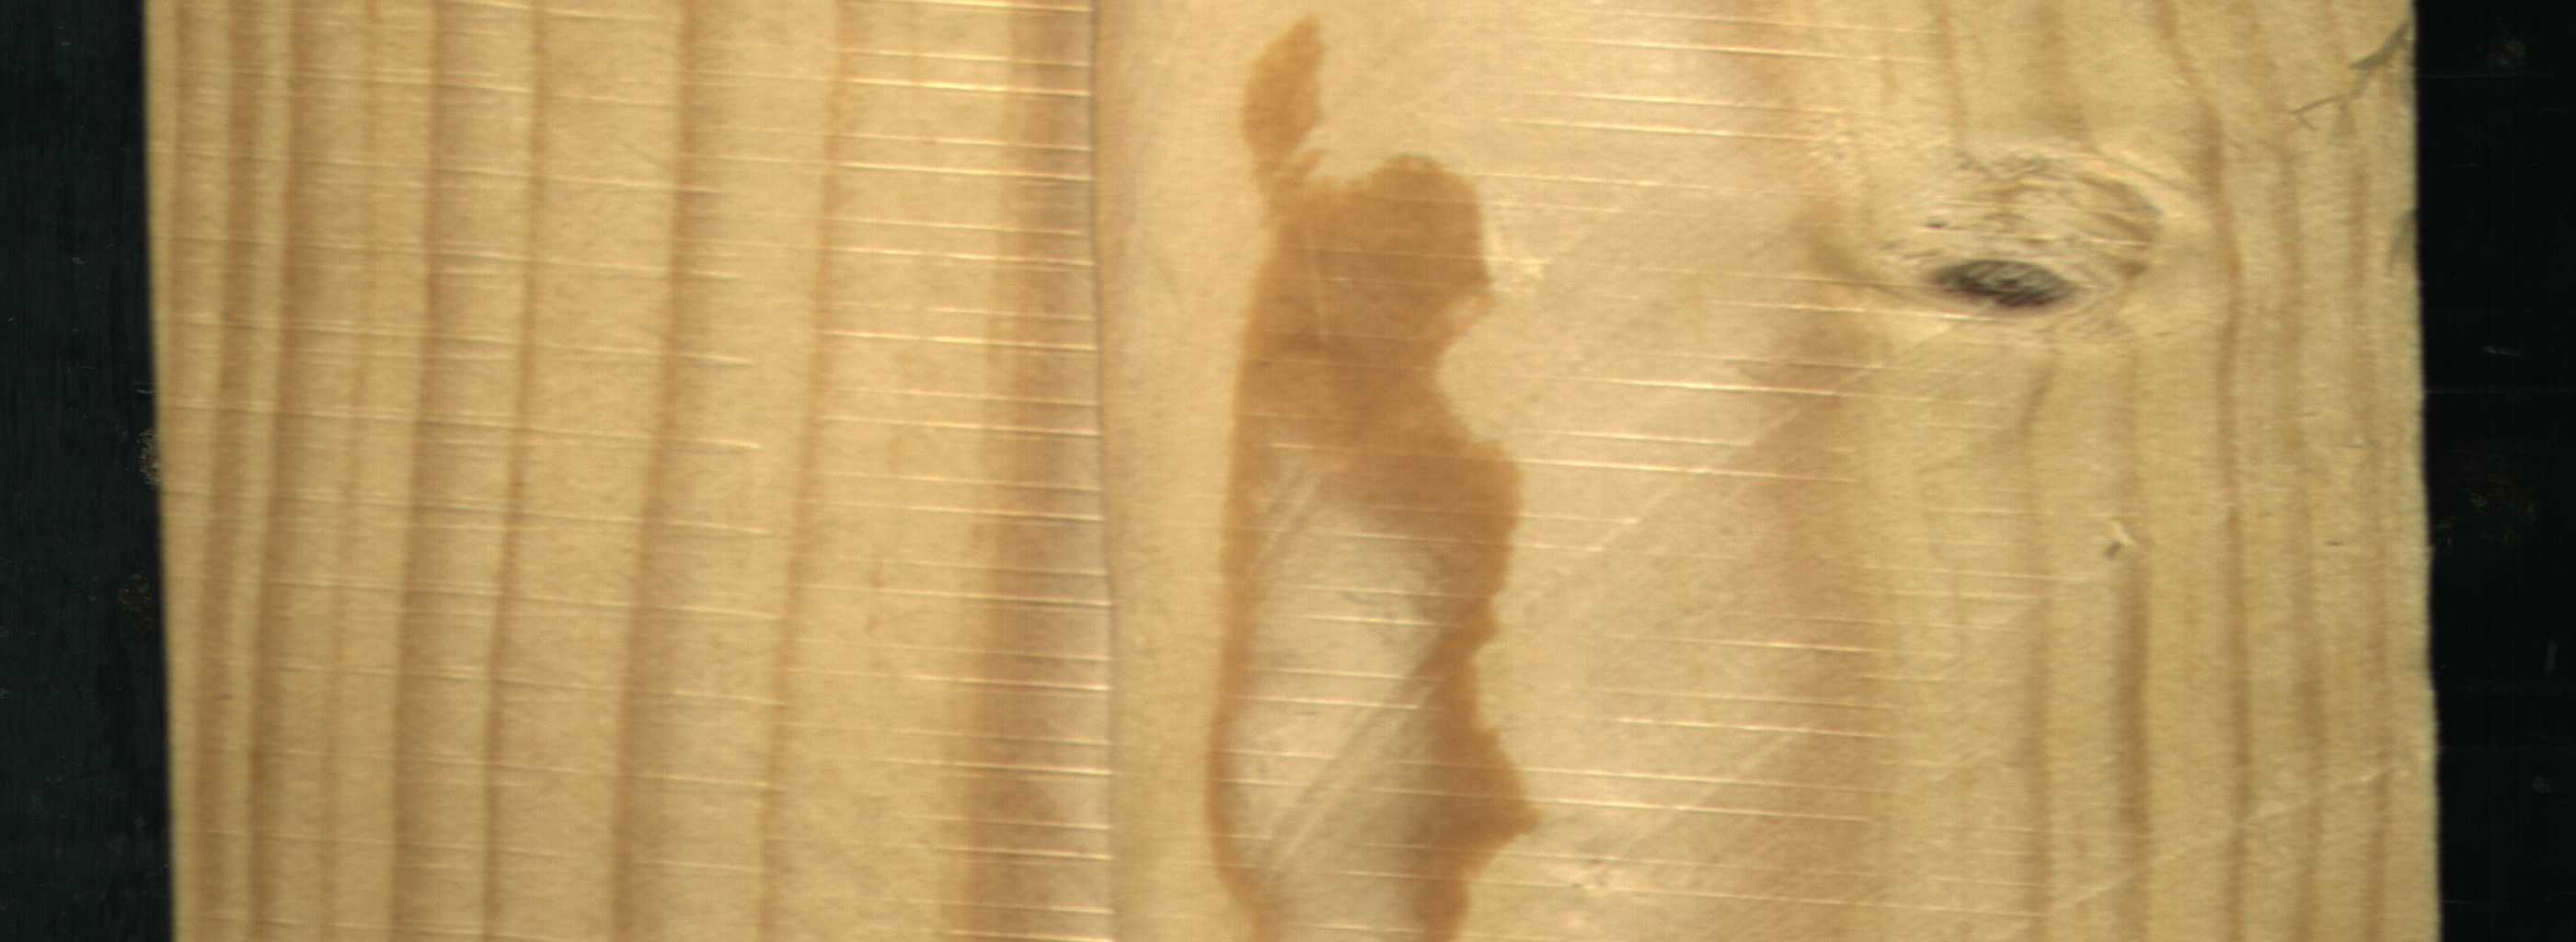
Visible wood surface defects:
Live_Knot